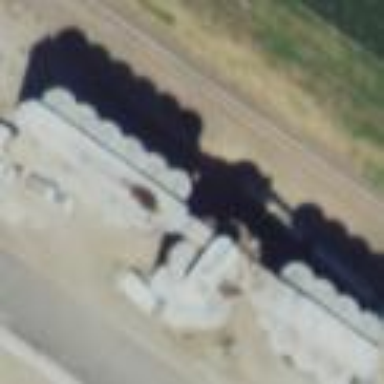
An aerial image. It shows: Silo building.